Question: I'm developing an application for a Hand Held device MC9190G, which comes with Windows Mobile 6.5, below an screenshot of the characteristic of this Hand Held

Which would it be the best emulator for this device? I downloaded the SDK from this site : <URL>
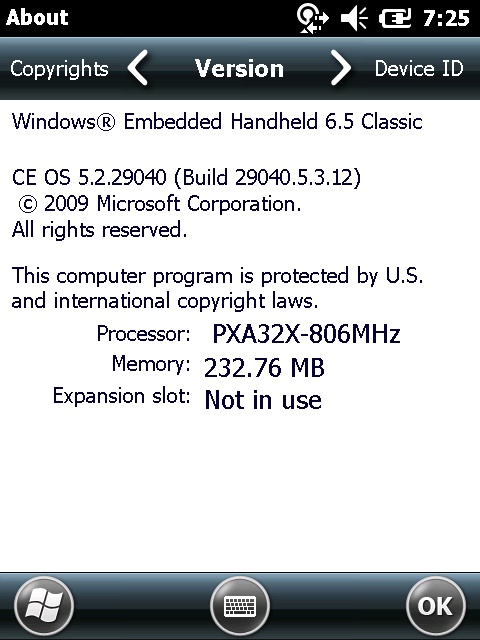
Answer: To emulate a Windows Mobile 6.5 Classic device the best emulator to use is
Windows Mobile 6.5 Standard Developer Tool Kit (USA) from the above link.
You may also install and use the Professionel variant, but you nee to keep in mind that the Classic does not support the Phone (if any is built into the device you have).
According to this <URL> does not have a WWAN module and so the Classic version is OK.
BUT, be aware that a Emulator does NOT provide the Motorola device specific APIs like for the Barcode Scanner or there WLAN client.
I just installed "Windows Mobile 6.5 Standard Developer Tool Kit (USA).msi" from the MS site.
Here is the list of Device Emulator Images before (left) and after(right) the installation:

You can see that "USA Windows Mobile 6.5 Standard Landscape QVGA Emulator" and "USA Windows Mobile 6.5 Standard Square Emulator" are added.
Although previously stated, the WM65 Standard QVGA Landscape Emulator supports Phone too.
As it also uses an incompatible screen layout, I recommend you use Windows Mobile 6.1 or WM 6.5 Prof. emulator and avoid using Phone API.
Here is a screen shot showing the Emu Images side by side:

Did you already have a Windows Mobile 6 SDK as listed in the requirements?
Sorry, for the confusion about what MS provides and what 'names' they are using for there Windows Mobile OS series.